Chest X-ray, AP view. Patient: 65 years old, sex M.
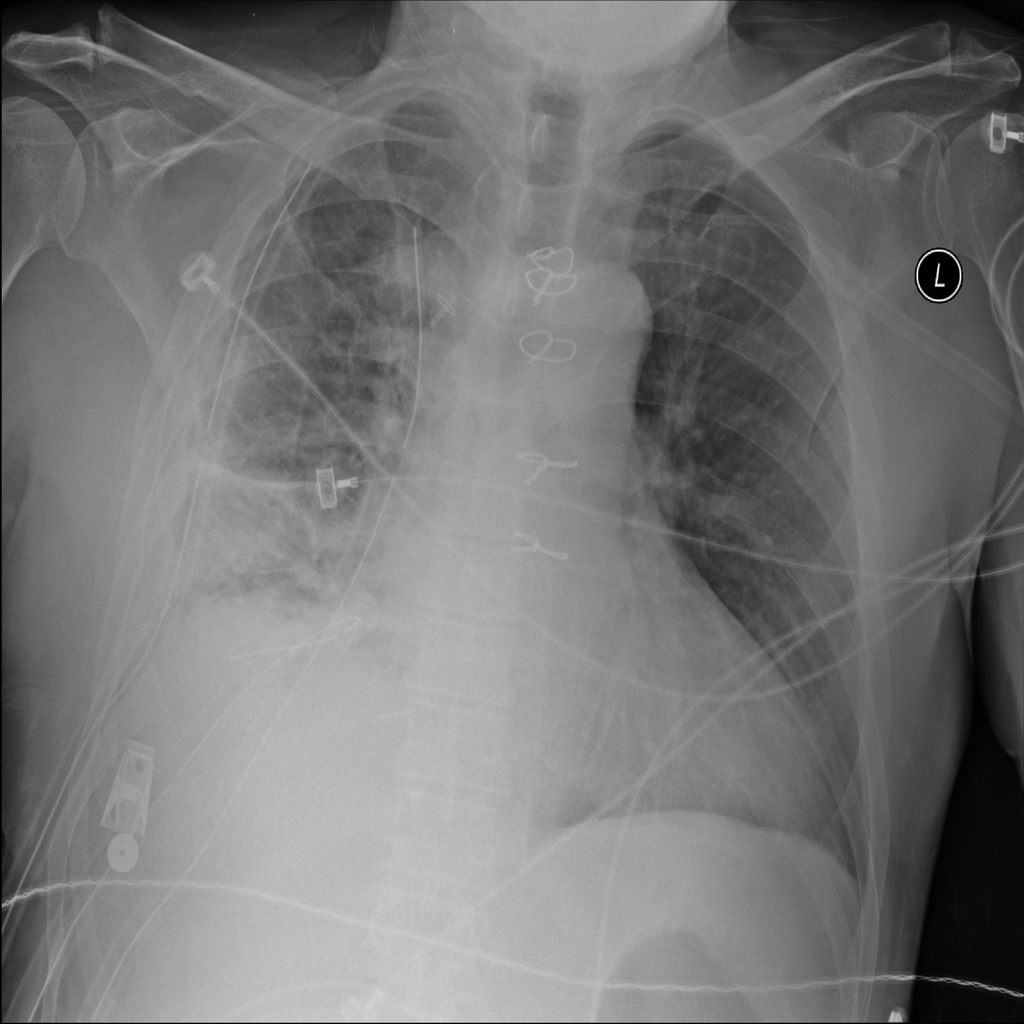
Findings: Effusion, Infiltration